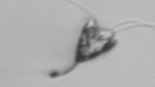
Label: Pyramimonas_longicauda